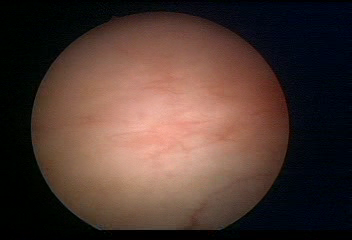
Modality: WLC
Class: Normal mucosa
Bladder cancer association: No